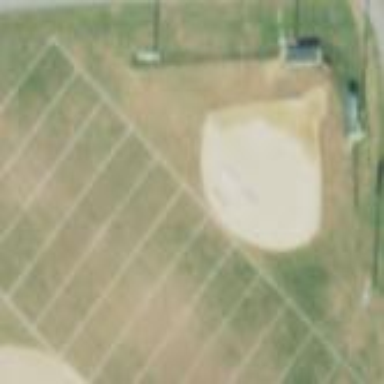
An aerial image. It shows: Baseball pitch for leisure land.